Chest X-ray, AP view. Patient: 31 years old, sex F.
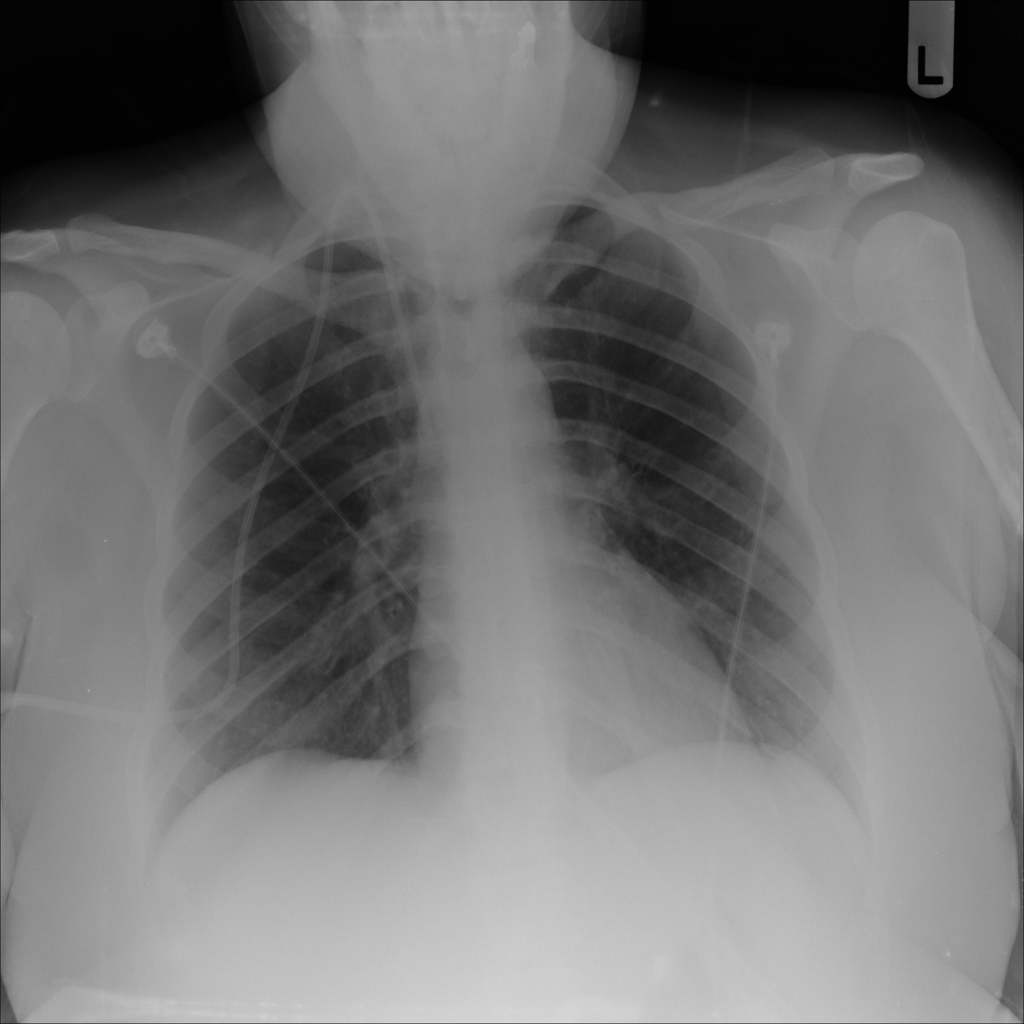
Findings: No Finding